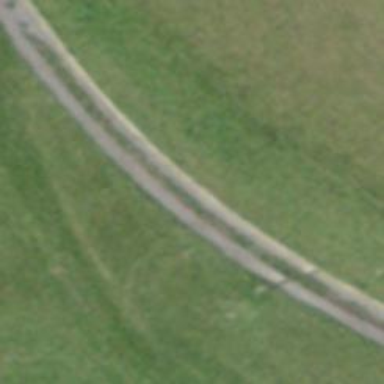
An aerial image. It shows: Gravel track with grade2 tracktype.